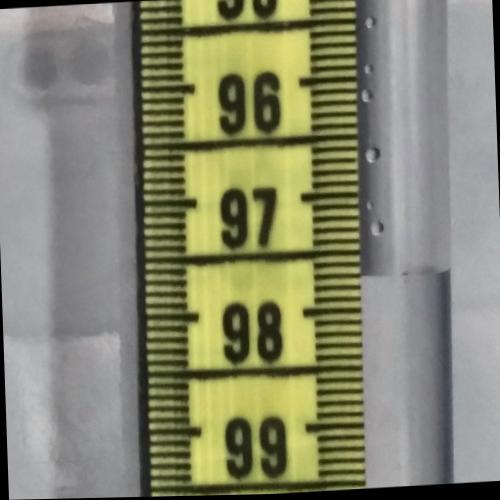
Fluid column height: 97.7 cm